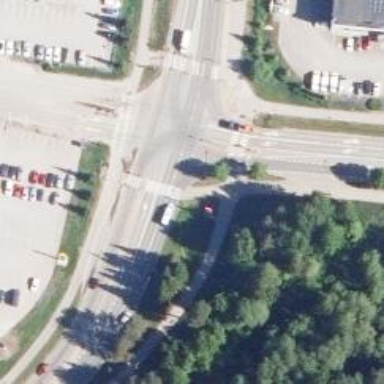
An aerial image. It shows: Cycle track alongside the road.